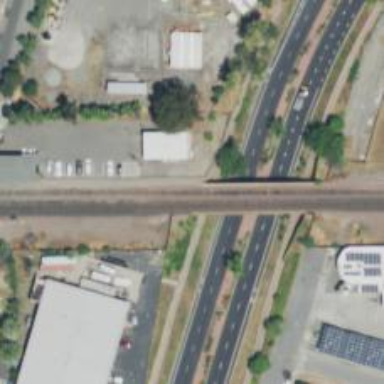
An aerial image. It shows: Railway bridge over siding railway service.